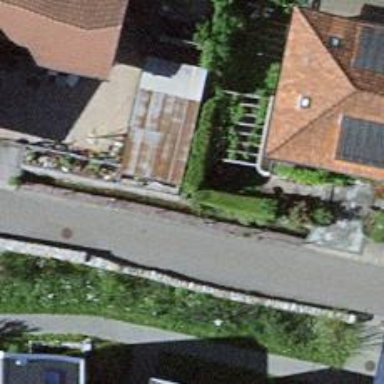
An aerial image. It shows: Hedge barrier.